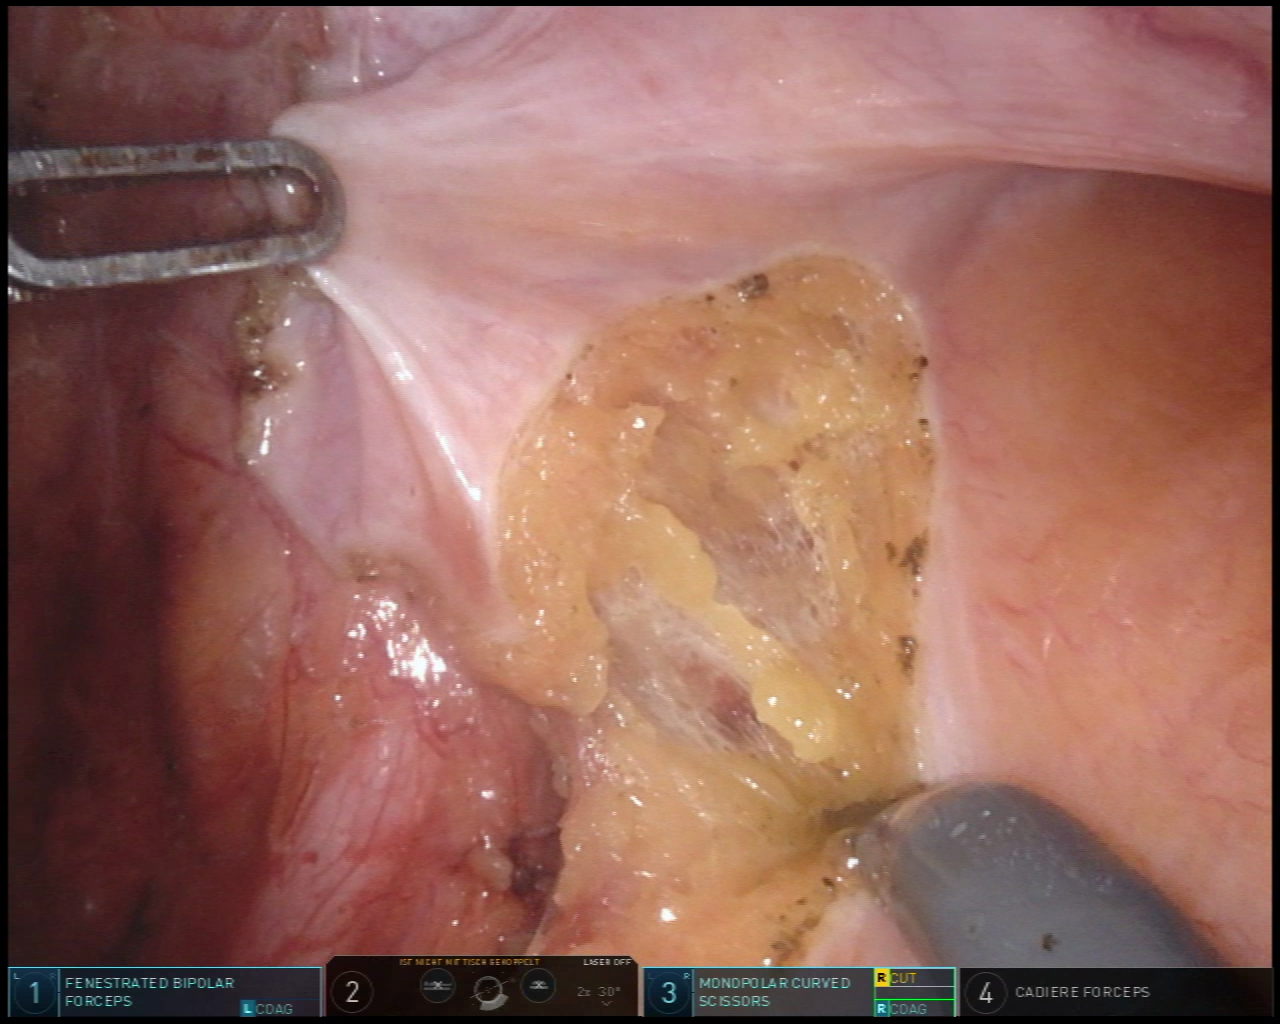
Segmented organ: ureter
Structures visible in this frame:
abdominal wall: yes
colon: no
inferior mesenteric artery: no
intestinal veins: no
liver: no
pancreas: no
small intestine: no
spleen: no
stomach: no
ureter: yes
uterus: no
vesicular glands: no